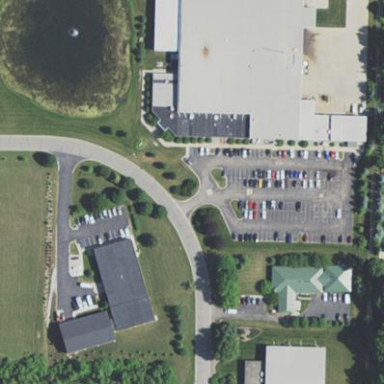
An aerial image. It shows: Parking area.